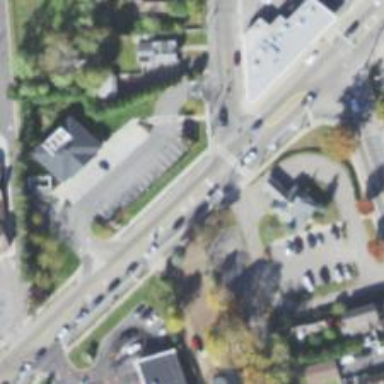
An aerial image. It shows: Unmarked crossing on the road.